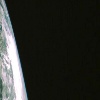
Label: space